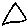
Label: triangle